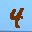
Label: 4